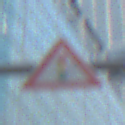
Verkehrszeichen: Lichtzeichenanlage
Umgebung: Outdoor, Urban
Tageszeit: MorningAfternoon
Wetter: PartlyCloudy
Licht: Natural
Jahreszeit: NotSpecified
Kontrast: LowContrast